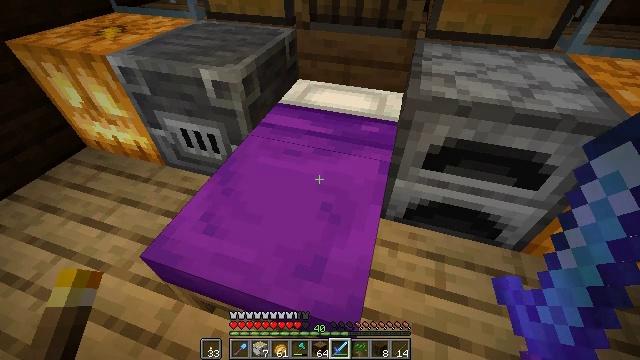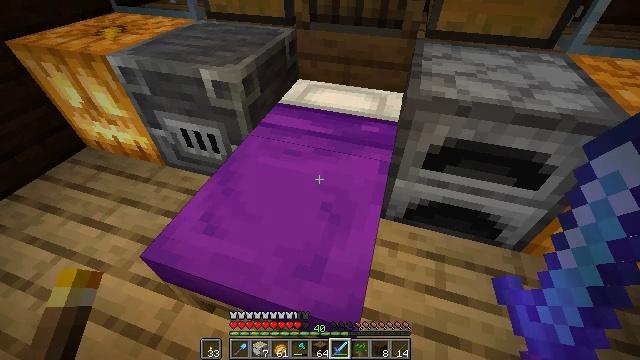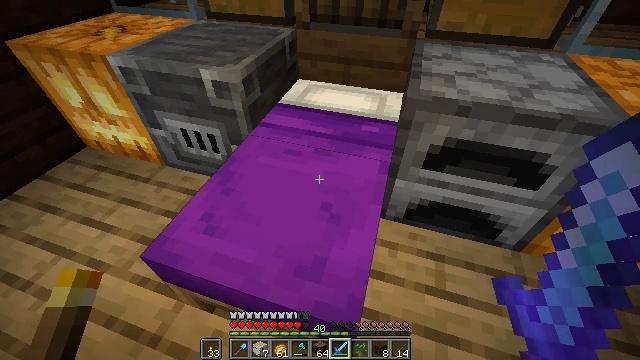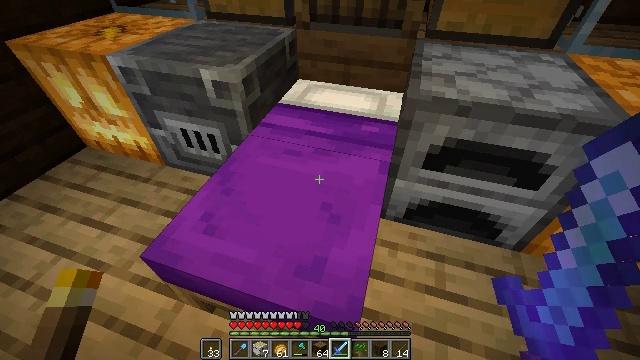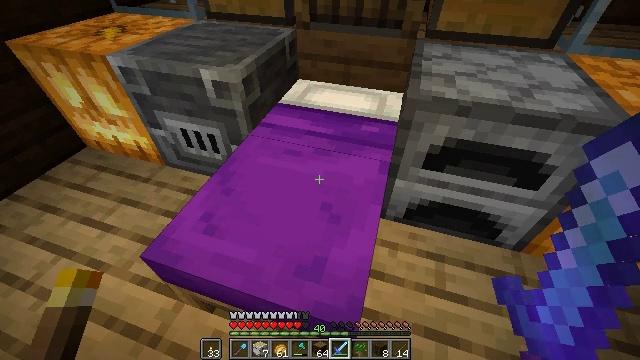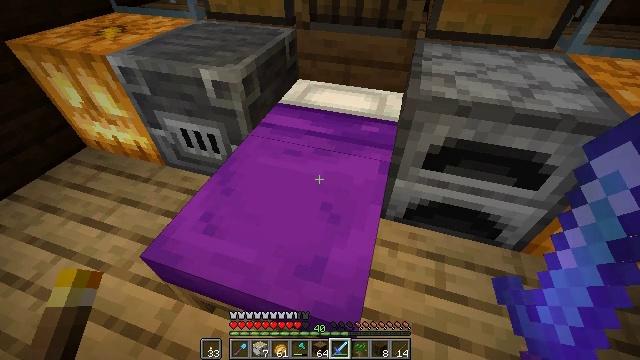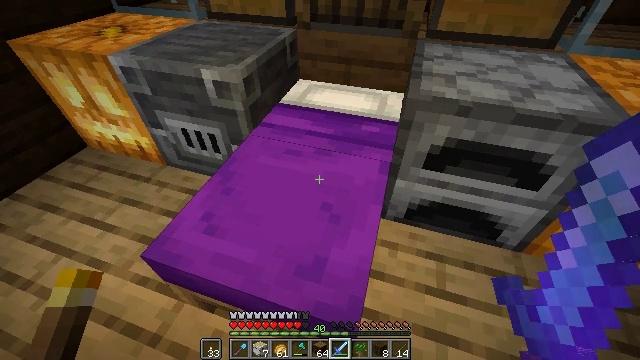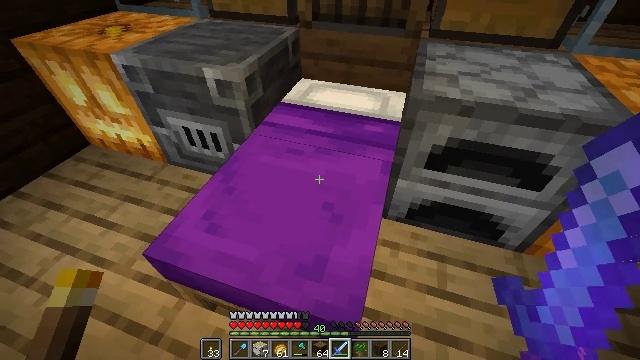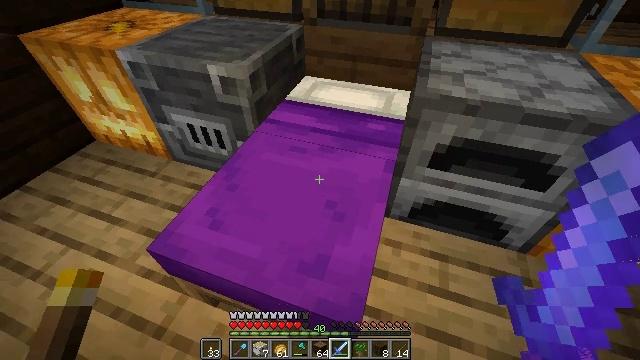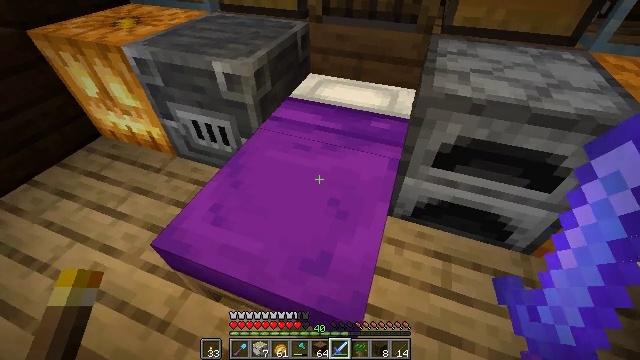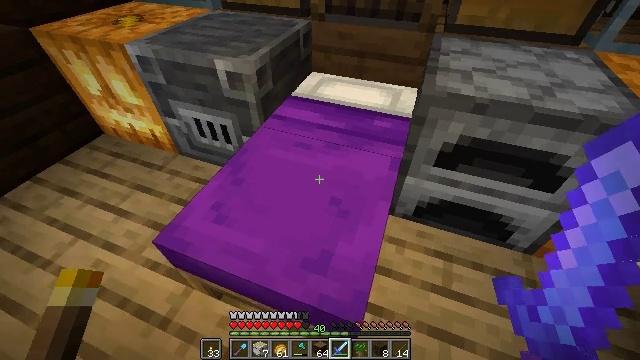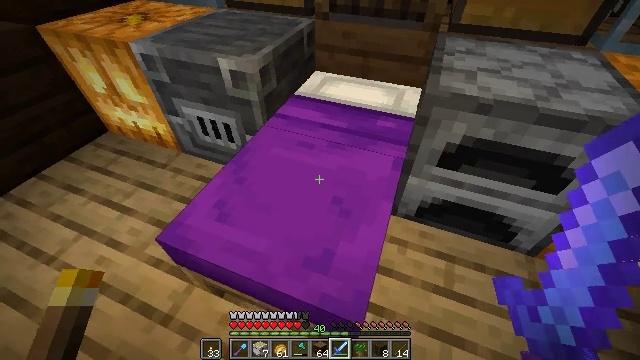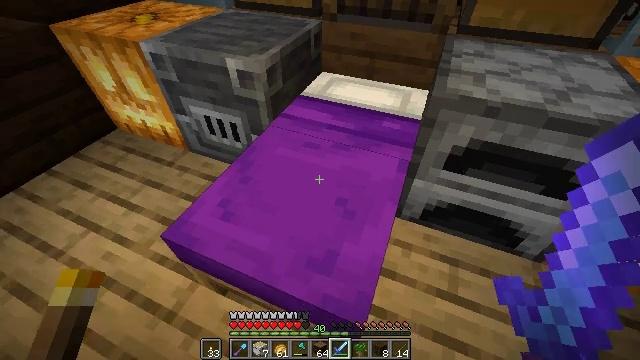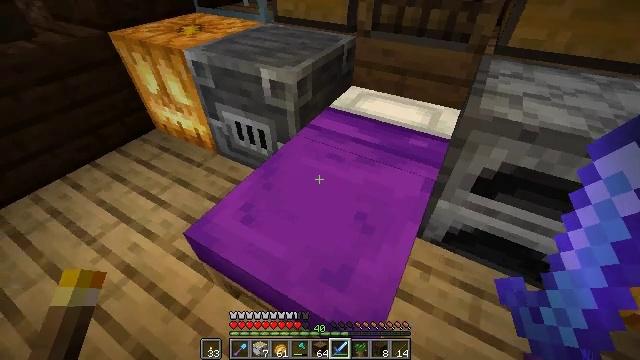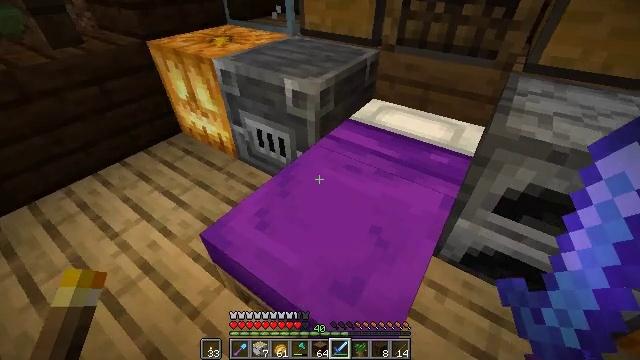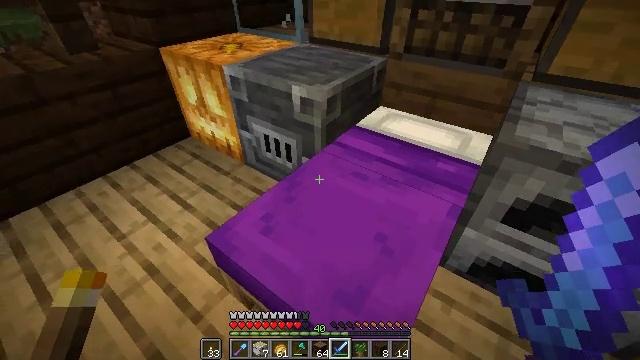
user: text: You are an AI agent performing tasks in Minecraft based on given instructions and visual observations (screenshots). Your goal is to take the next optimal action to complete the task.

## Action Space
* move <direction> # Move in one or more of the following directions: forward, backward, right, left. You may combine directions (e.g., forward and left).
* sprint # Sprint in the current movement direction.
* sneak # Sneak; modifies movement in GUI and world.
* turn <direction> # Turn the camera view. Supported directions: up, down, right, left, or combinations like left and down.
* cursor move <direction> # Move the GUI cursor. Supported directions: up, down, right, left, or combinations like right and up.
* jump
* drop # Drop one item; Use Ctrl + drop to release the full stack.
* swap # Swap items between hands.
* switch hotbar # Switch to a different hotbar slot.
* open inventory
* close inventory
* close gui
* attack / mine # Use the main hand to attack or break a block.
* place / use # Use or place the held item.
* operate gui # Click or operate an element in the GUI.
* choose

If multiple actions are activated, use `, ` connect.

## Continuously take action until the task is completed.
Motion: motion action
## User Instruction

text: Collect some oak leaves.
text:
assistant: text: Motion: no_op
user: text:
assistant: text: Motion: no_op
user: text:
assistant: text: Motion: no_op
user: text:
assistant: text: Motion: no_op
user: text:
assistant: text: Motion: no_op
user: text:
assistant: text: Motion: no_op
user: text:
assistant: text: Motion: no_op
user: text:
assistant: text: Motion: no_op
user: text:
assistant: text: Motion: turn left
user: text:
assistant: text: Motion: no_op
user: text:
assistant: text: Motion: no_op
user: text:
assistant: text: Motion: turn left
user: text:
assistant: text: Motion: turn left and up
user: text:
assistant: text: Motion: turn left and up
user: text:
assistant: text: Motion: turn left and up
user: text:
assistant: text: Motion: turn up
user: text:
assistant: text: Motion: turn up
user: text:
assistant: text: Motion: turn right
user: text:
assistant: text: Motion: turn right
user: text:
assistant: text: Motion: no_op
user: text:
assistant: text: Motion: no_op
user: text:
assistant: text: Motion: no_op
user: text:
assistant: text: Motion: no_op
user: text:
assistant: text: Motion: turn left and up
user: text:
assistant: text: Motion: turn left and up
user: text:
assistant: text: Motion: no_op
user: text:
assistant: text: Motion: no_op
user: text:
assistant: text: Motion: turn right
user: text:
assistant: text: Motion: turn right
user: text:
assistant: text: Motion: turn right